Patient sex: F
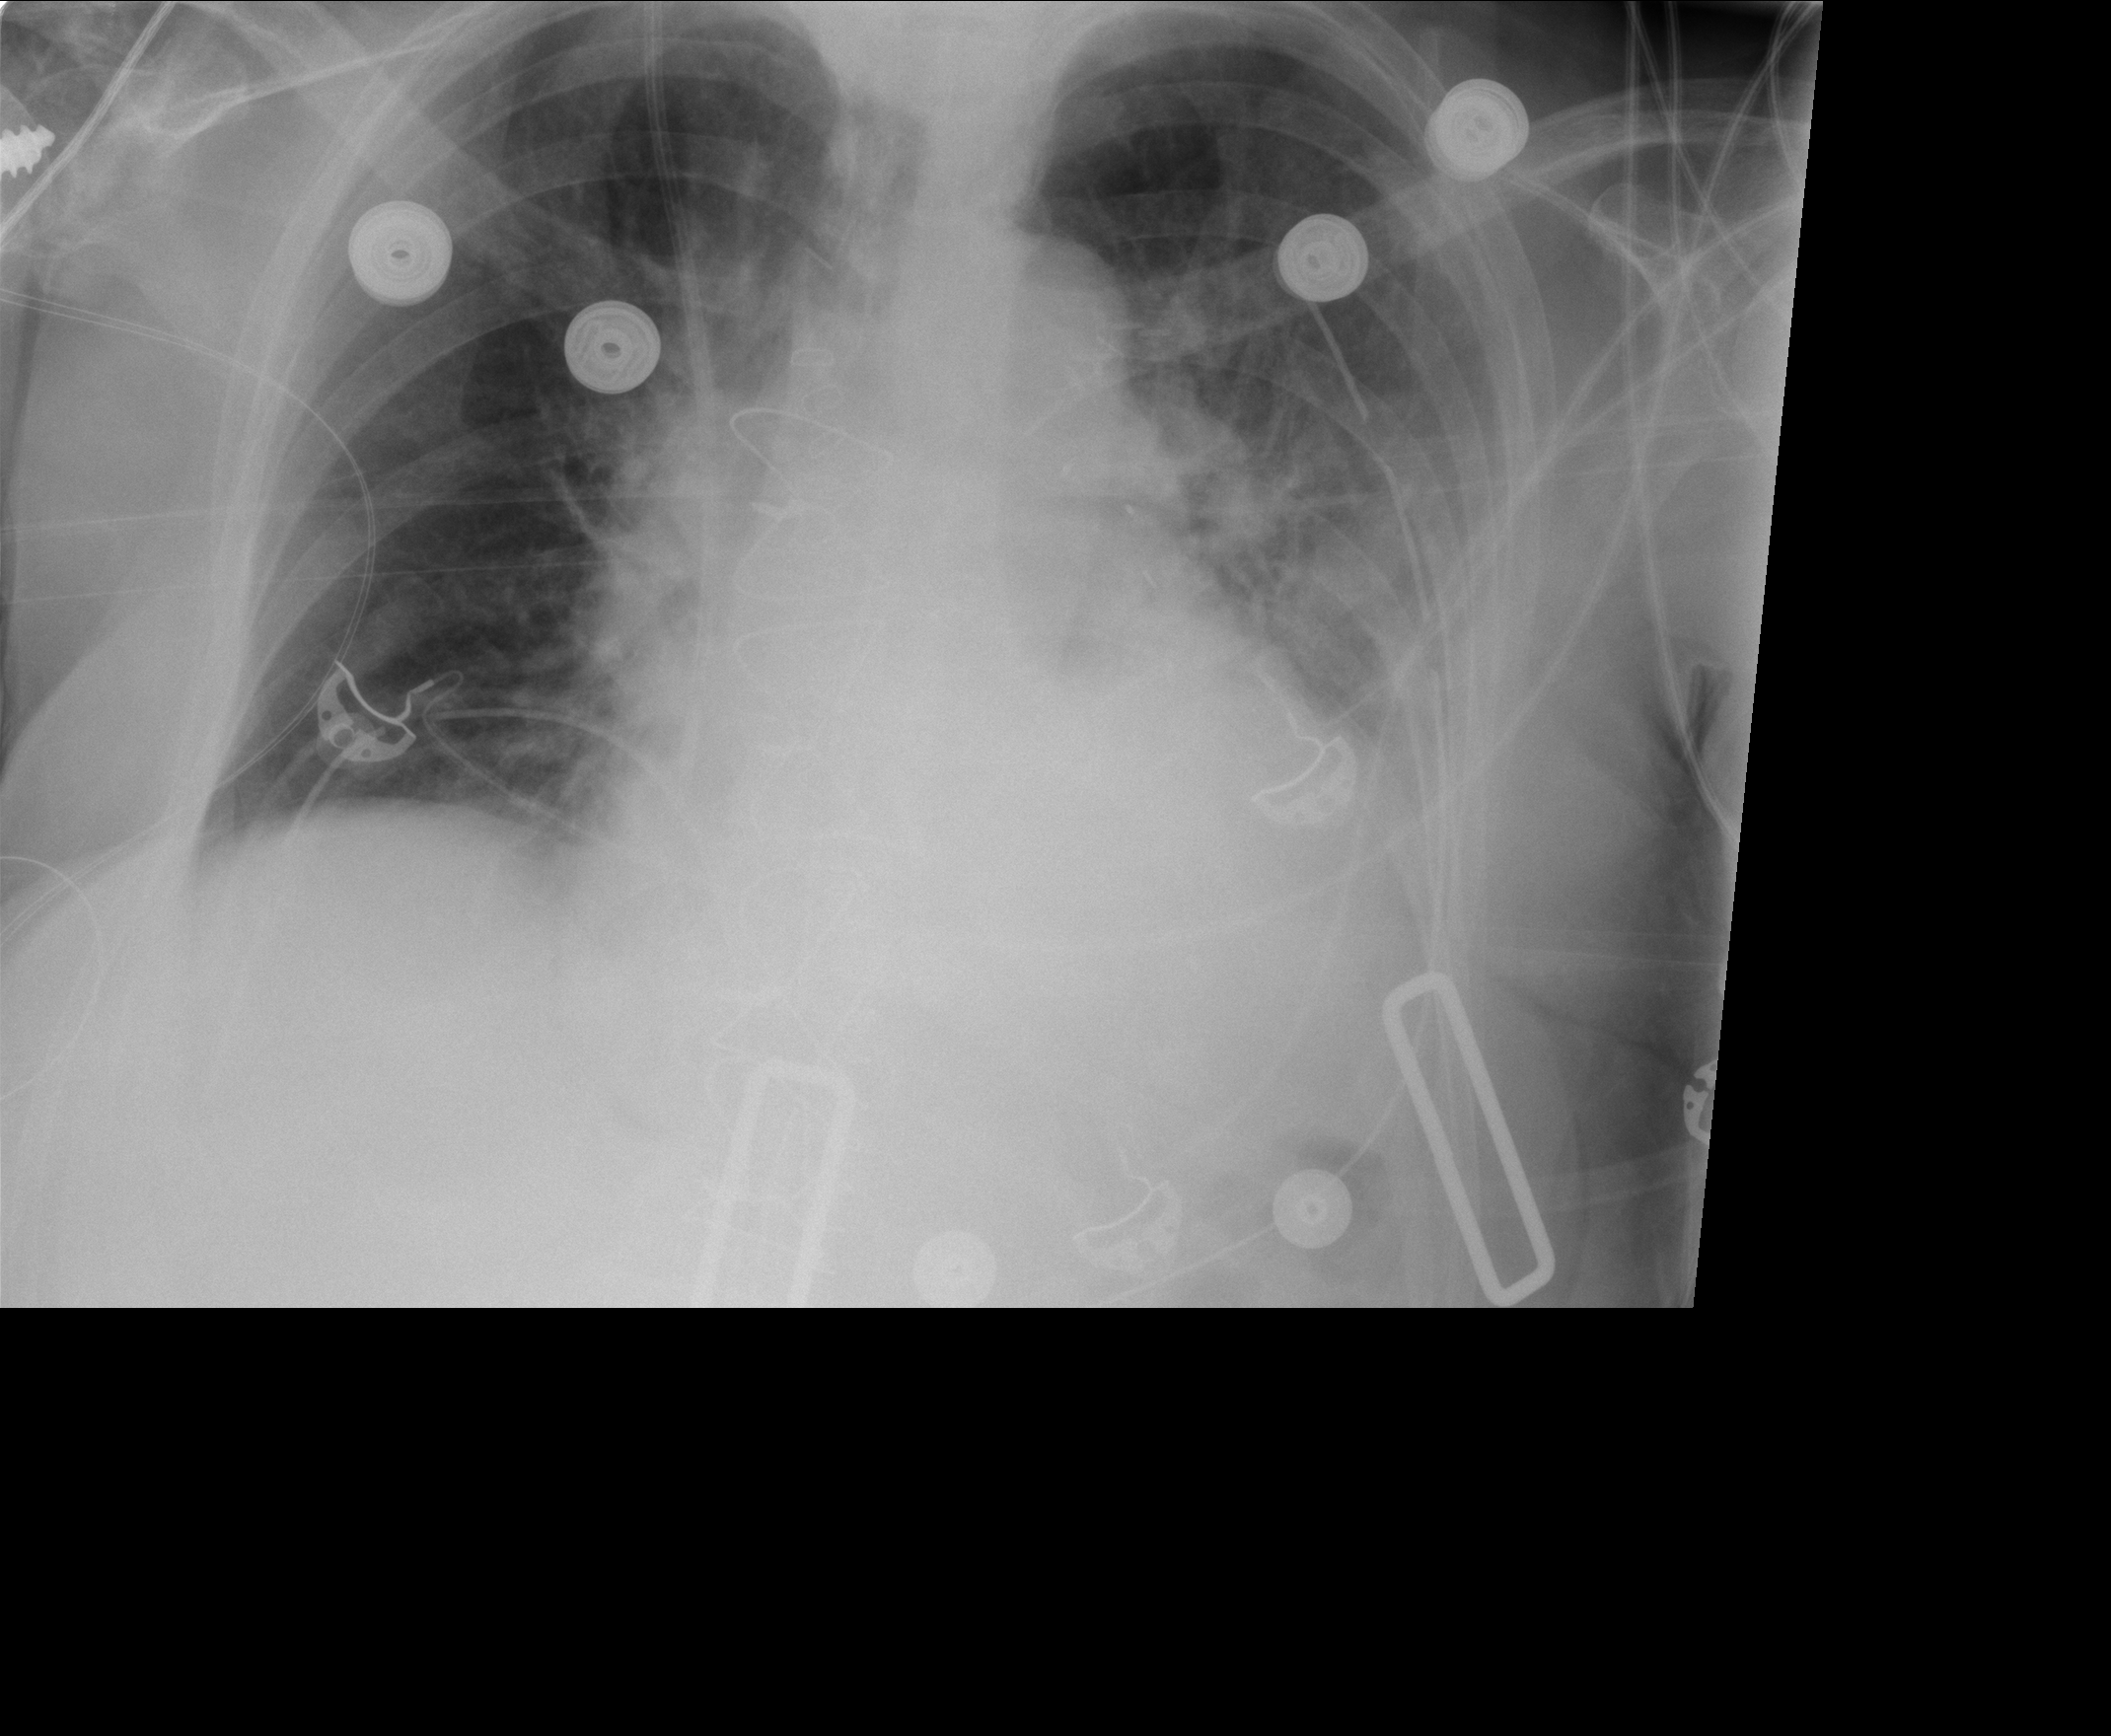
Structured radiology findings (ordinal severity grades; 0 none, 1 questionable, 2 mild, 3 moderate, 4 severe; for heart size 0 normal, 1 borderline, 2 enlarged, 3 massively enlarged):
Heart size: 2
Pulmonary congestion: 2
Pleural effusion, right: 1
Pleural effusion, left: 2
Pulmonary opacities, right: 1
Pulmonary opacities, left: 3
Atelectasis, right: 2
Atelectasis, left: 2